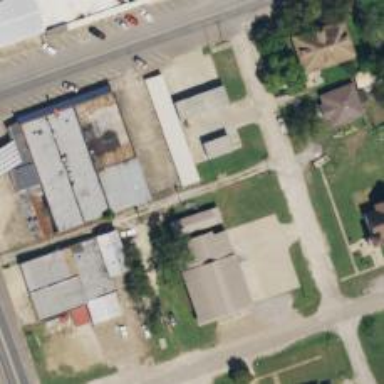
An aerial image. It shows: Alley classified as service road.